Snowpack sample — Buffalo Mountain, Silverthorne, Colorado, USA (2/22/26, 2:02 PM MST)
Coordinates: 39.622, -106.113
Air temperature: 33 °F
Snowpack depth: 63 cm
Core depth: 40 cm
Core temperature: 26.6 °F
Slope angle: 11°, slope face: 116°
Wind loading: low
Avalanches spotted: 0
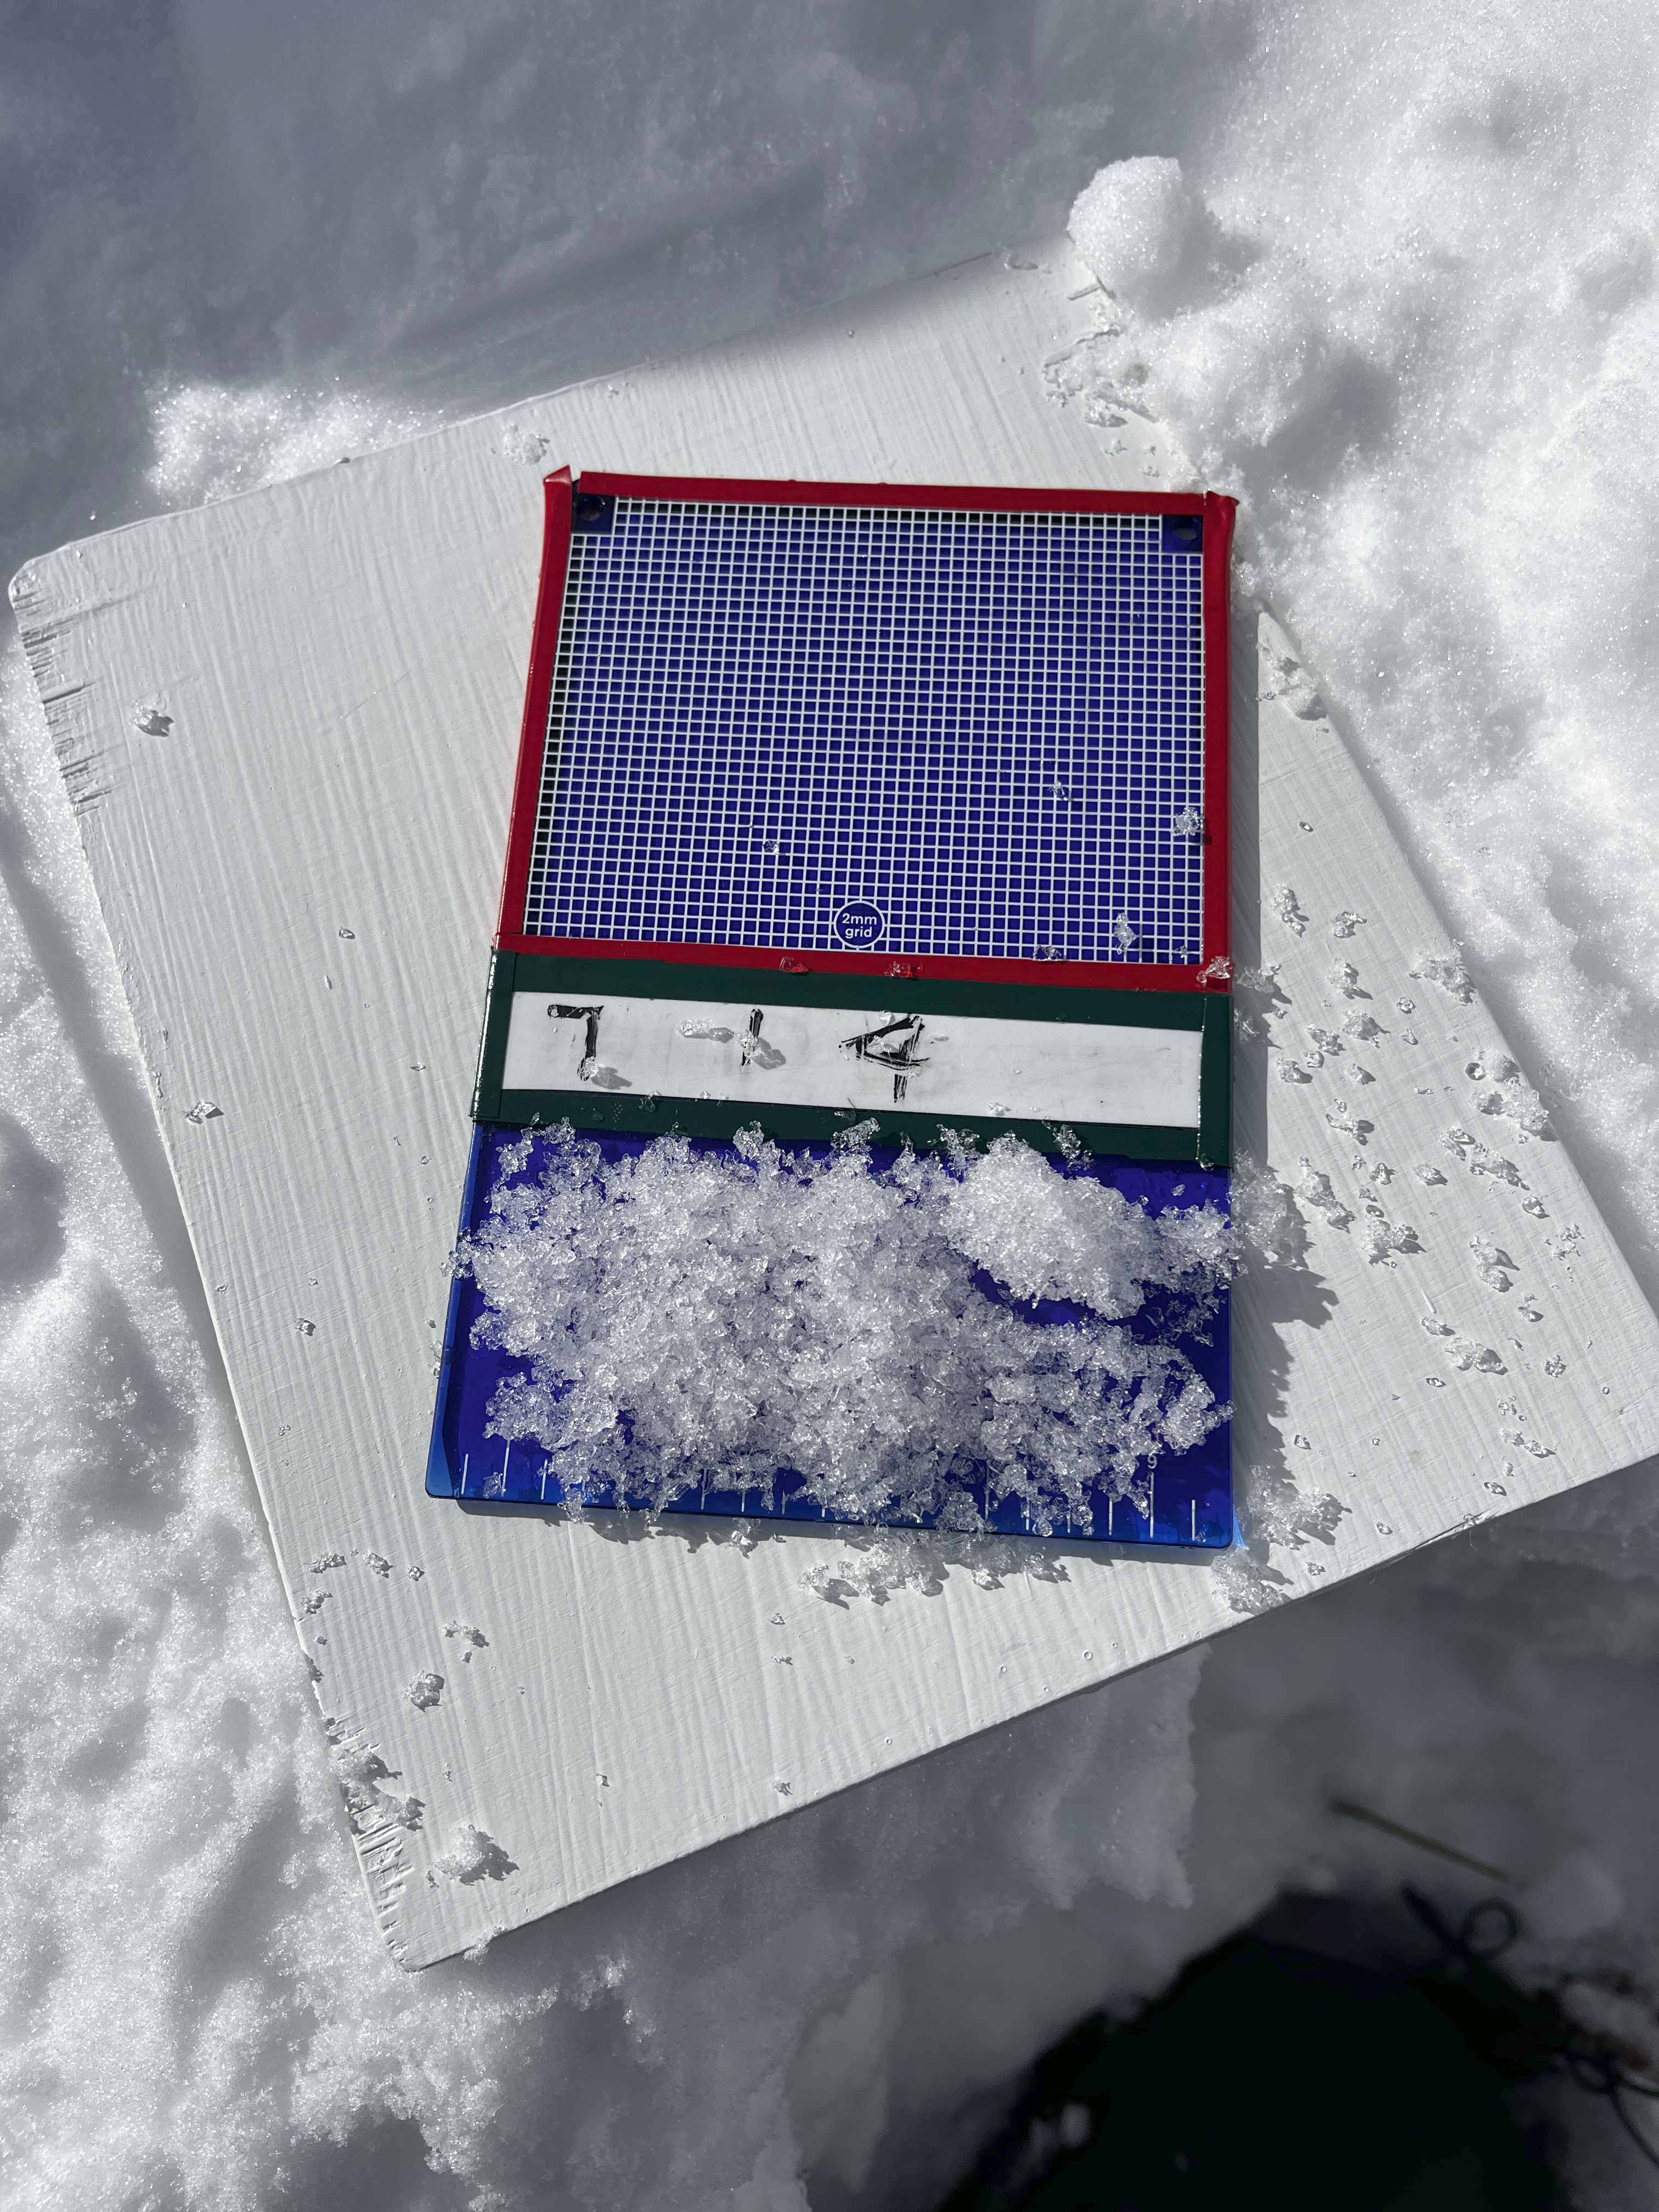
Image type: crystal_card
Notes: In a firebreak similar to site 1, minimal wind loading with no spotted avalanches (not many faces in view though)